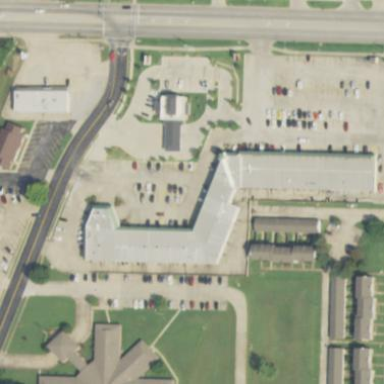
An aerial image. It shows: Building that is food shop.